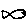
Label: fish